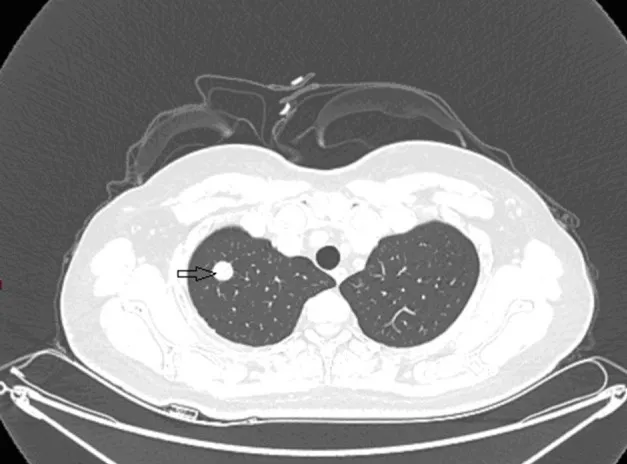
Contrast-enhanced CT images at 18 months after second surgery: lump in upper lobe of the right lung.
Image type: radiology (ct)